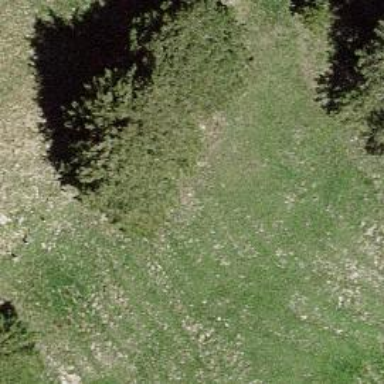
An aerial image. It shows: Needle-leaved tree in its natural environment.